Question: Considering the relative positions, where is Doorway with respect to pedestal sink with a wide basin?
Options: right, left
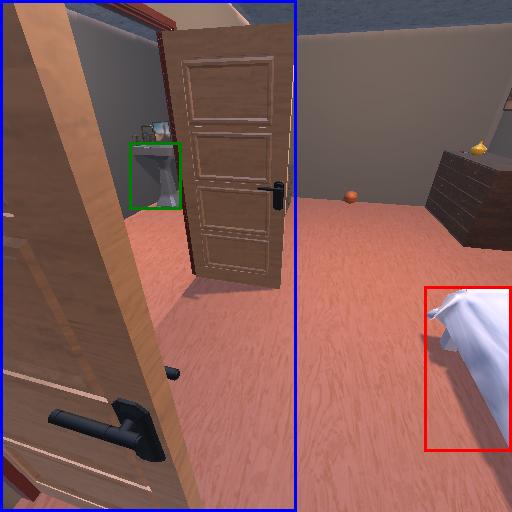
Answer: right